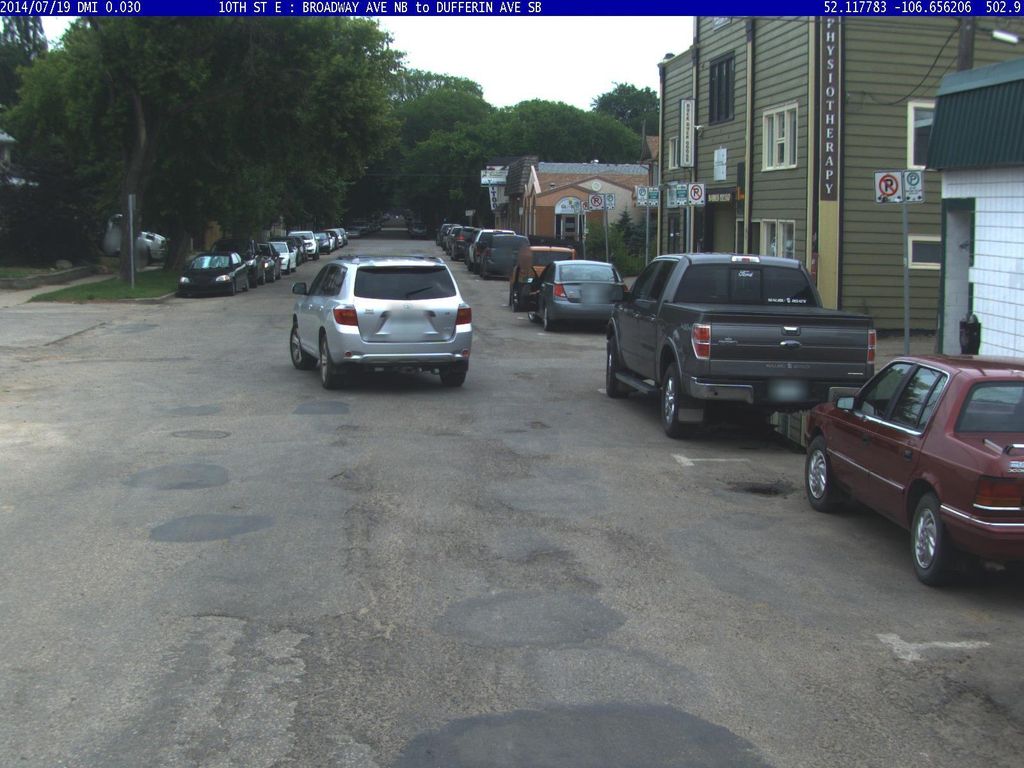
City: saskatoon